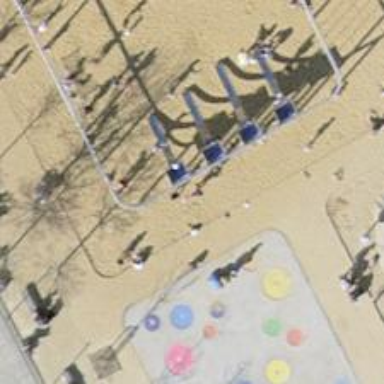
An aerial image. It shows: Playground with slide.